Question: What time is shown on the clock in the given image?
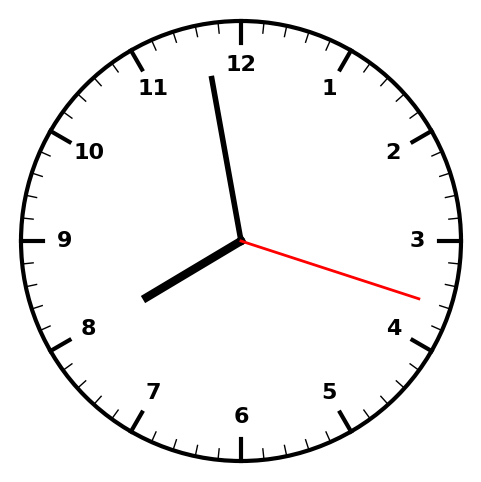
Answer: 07:58:18